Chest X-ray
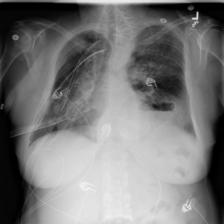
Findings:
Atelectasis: negative
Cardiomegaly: negative
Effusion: negative
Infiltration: negative
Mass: negative
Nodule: negative
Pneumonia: negative
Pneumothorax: positive
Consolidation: negative
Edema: negative
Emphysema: negative
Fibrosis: negative
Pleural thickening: negative
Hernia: positive